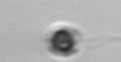
Label: flagellate